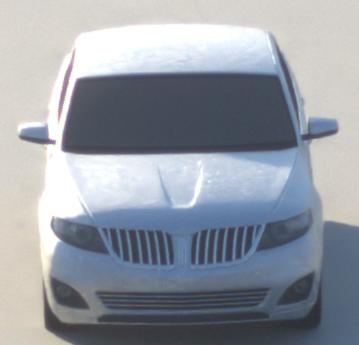
Make: Lincoln
Model: MKS
Detailed model: -
Model produced from: 2008
Model produced until: 2011
Doors: 4
Color: white
Road condition: dry road
Daytime: sunrise or sunset
Contrast: medium contrast